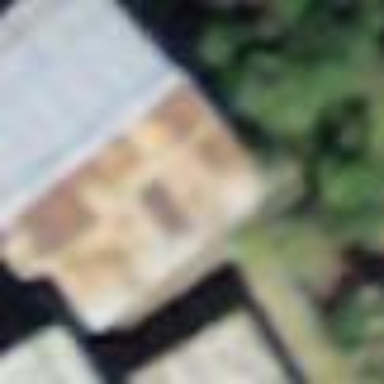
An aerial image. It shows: Barn.